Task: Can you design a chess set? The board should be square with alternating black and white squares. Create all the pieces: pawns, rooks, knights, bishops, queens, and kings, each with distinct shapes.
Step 4570:
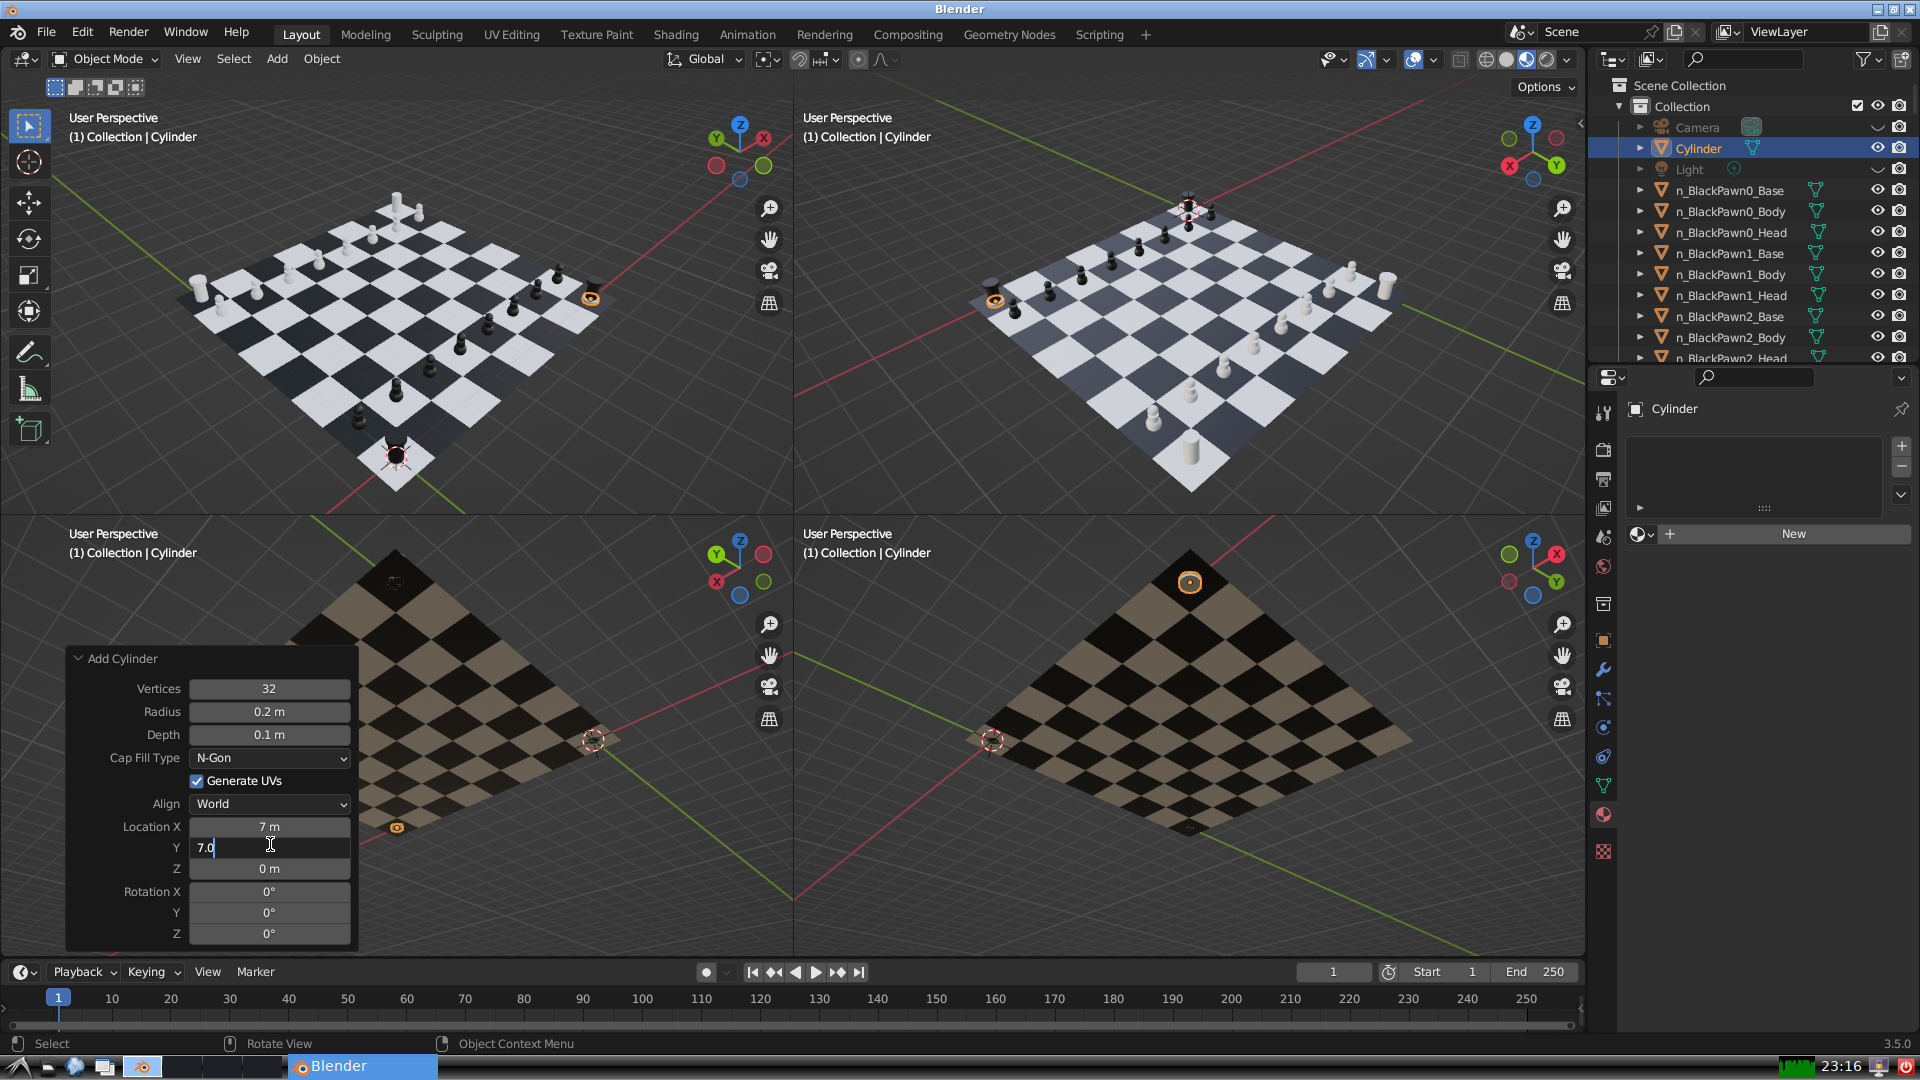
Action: {"key_press": ['Return']}